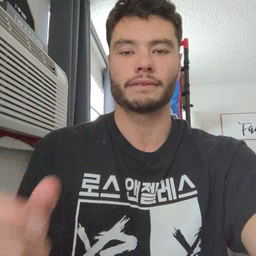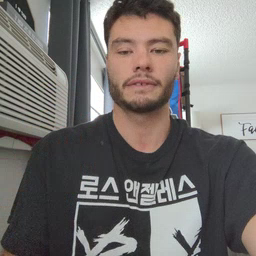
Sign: gift